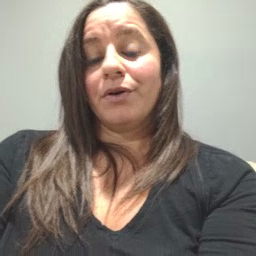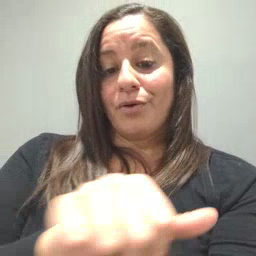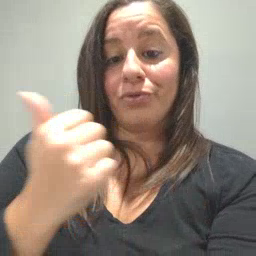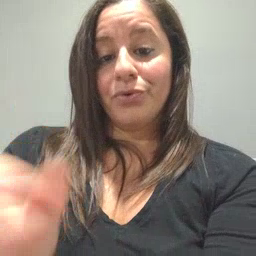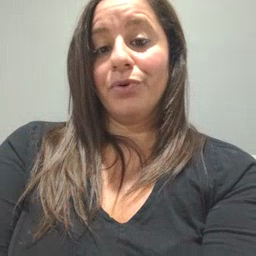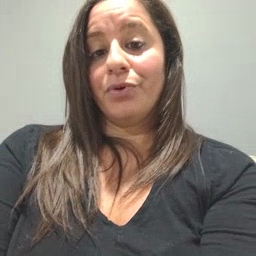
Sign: another